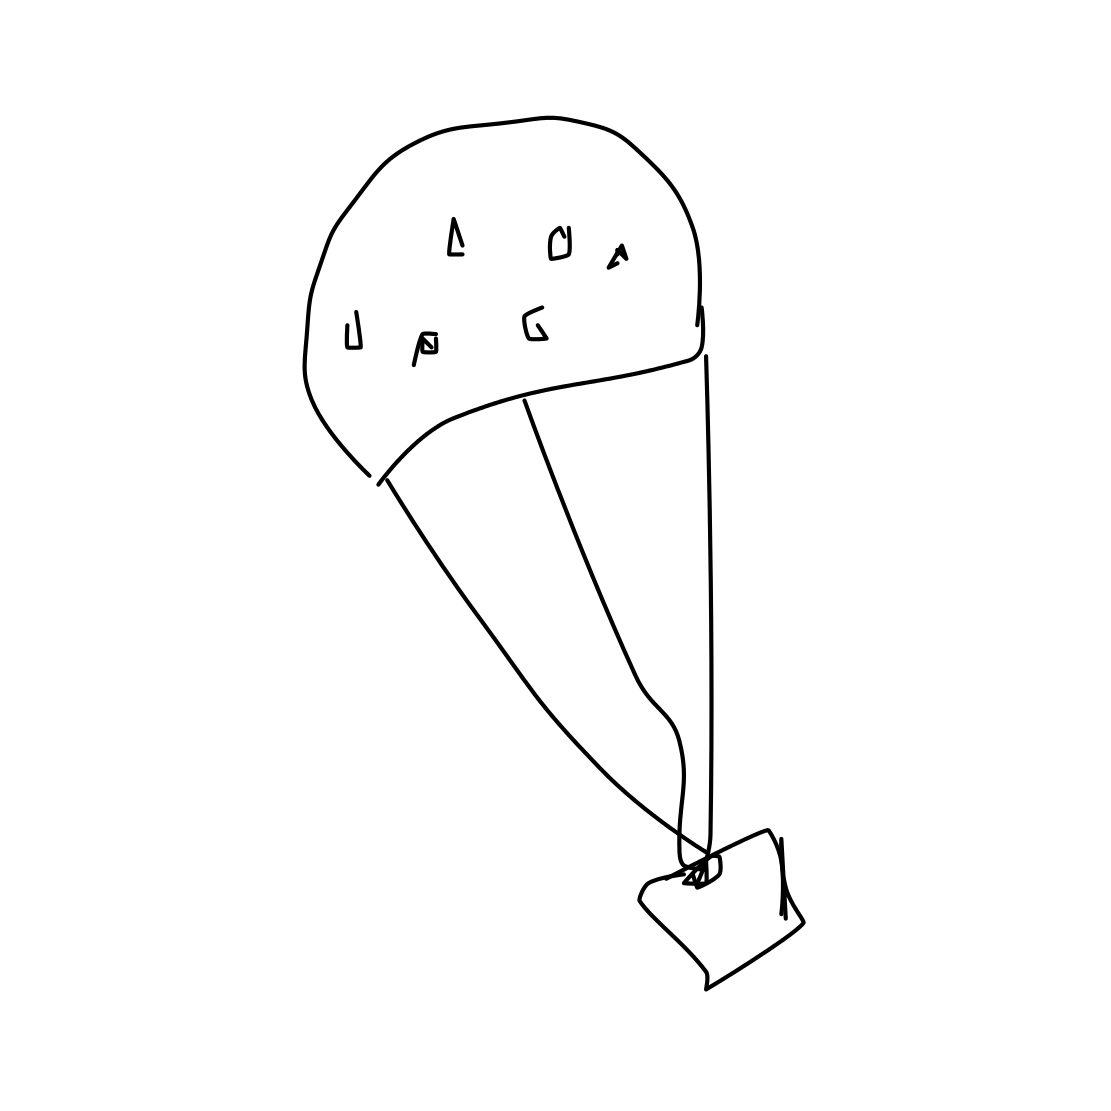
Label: parachute